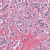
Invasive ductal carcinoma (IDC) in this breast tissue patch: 1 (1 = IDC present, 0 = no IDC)